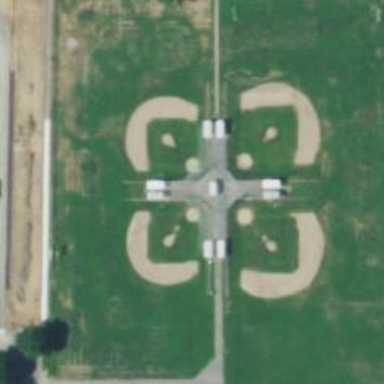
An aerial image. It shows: Baseball pitch for leisure land activities.